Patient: sex M, age 55
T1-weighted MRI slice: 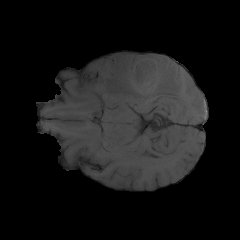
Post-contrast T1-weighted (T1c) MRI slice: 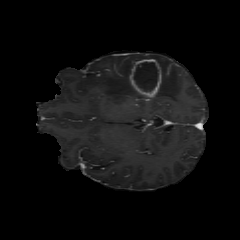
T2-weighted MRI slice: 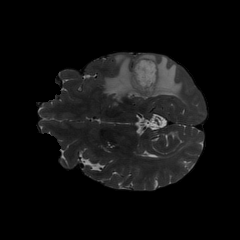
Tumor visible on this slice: yes
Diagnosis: Glioblastoma, IDH-wildtype
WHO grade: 4